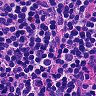
Metastatic tissue present: no